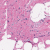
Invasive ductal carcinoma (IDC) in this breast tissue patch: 0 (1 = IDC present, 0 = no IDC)